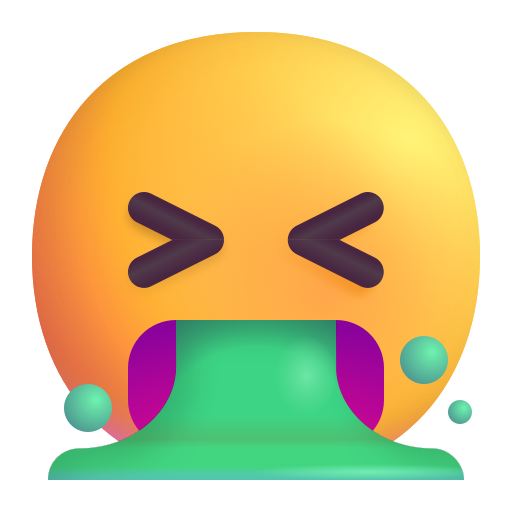
face vomiting color